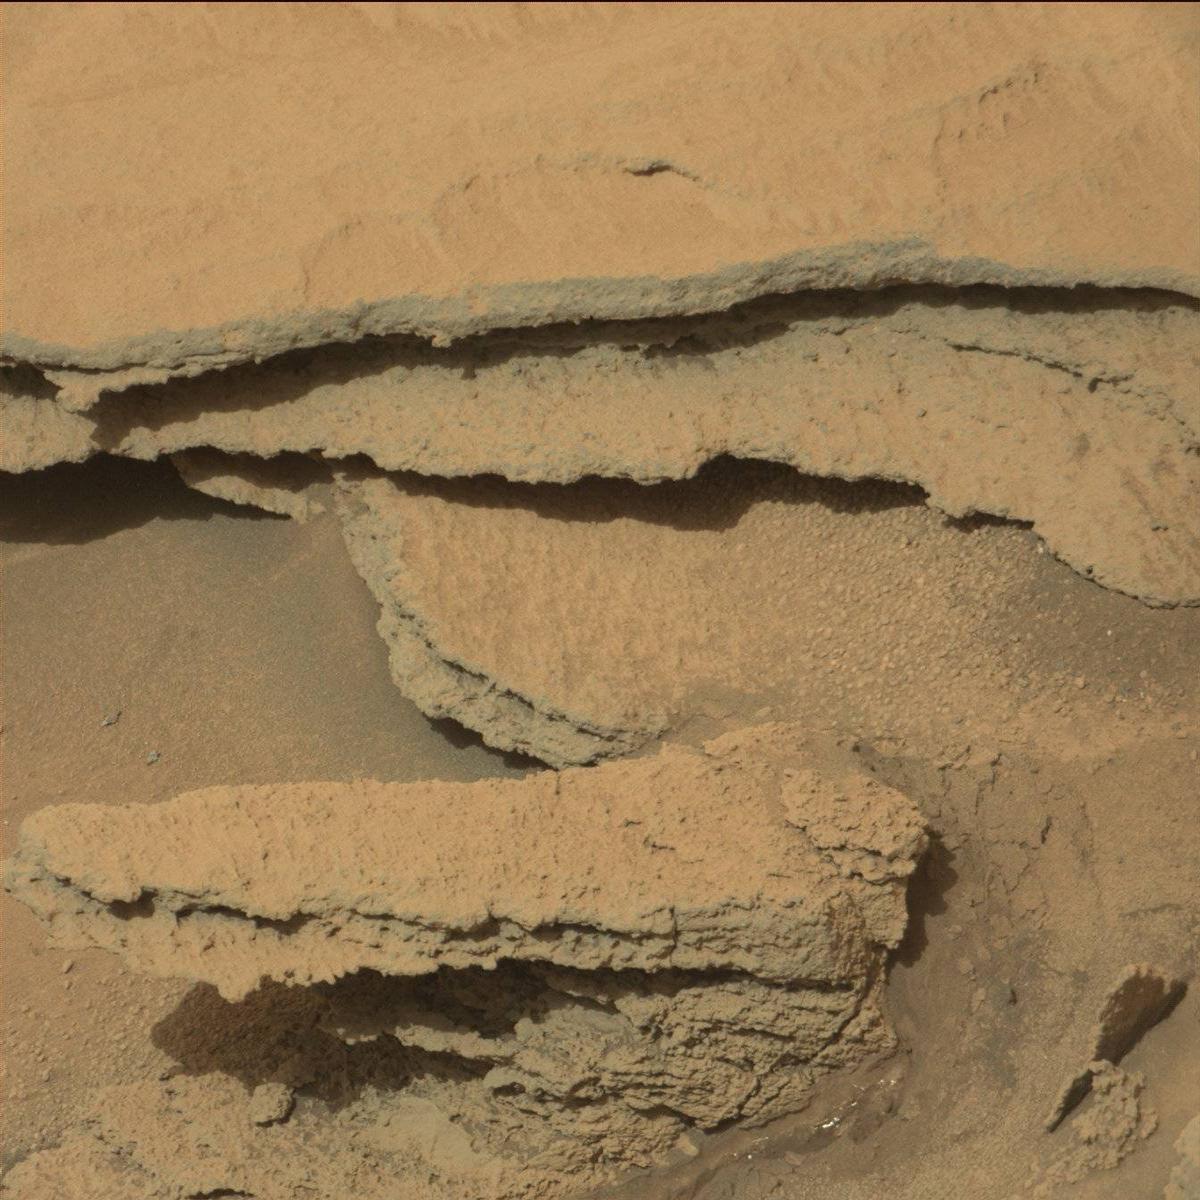
Terrain classes present: Bedrock, Rock, Sand / Soil